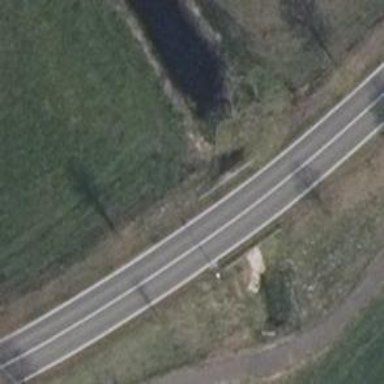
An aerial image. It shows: Tertiary road with asphalt surface and no sidewalk.